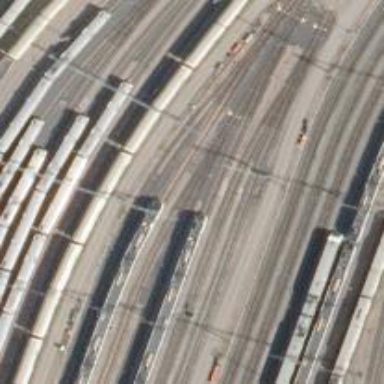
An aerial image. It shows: Railway signal.